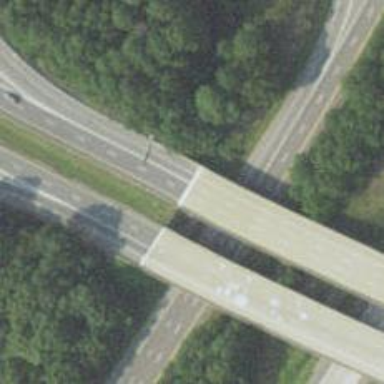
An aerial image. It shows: Primary highway bridge on expressway.